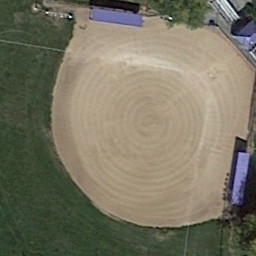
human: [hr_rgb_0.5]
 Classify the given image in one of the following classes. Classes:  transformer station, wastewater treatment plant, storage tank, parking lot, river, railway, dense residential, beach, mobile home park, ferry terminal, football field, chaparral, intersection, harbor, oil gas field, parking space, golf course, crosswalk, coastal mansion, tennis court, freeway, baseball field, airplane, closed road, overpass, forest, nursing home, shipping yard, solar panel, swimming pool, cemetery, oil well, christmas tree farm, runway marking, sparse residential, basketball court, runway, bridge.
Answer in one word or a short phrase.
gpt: baseball field